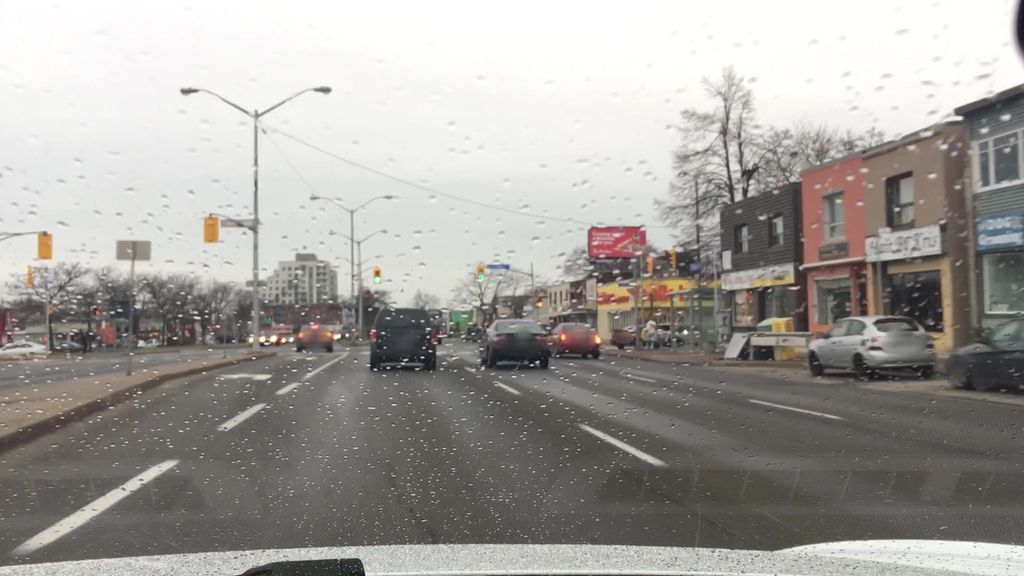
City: toronto